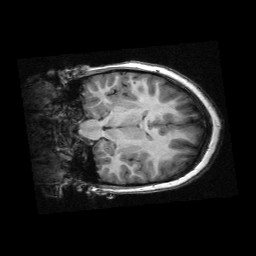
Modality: T1w
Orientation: coronal
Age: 8
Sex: male
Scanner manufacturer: siemens
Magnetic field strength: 3 T
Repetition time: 2.3 s
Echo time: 0.00336 s